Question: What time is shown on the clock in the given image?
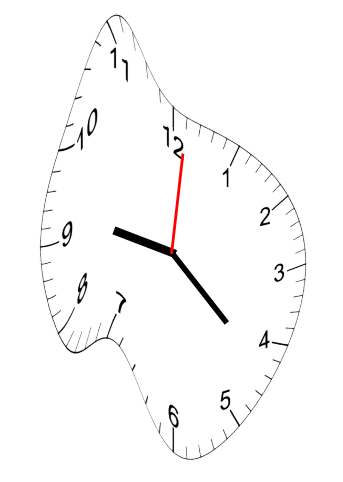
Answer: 09:22:01